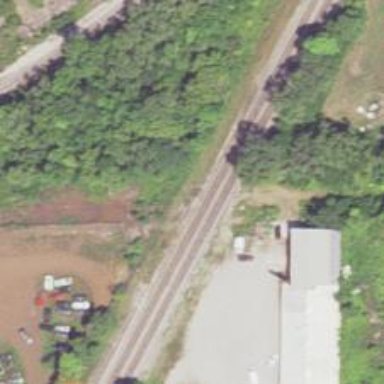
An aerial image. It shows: Abandoned railway.